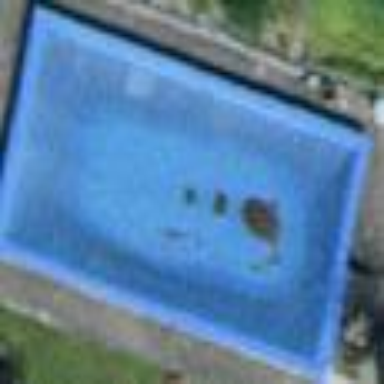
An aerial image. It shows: Swimming pool located in leisure land.